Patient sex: M
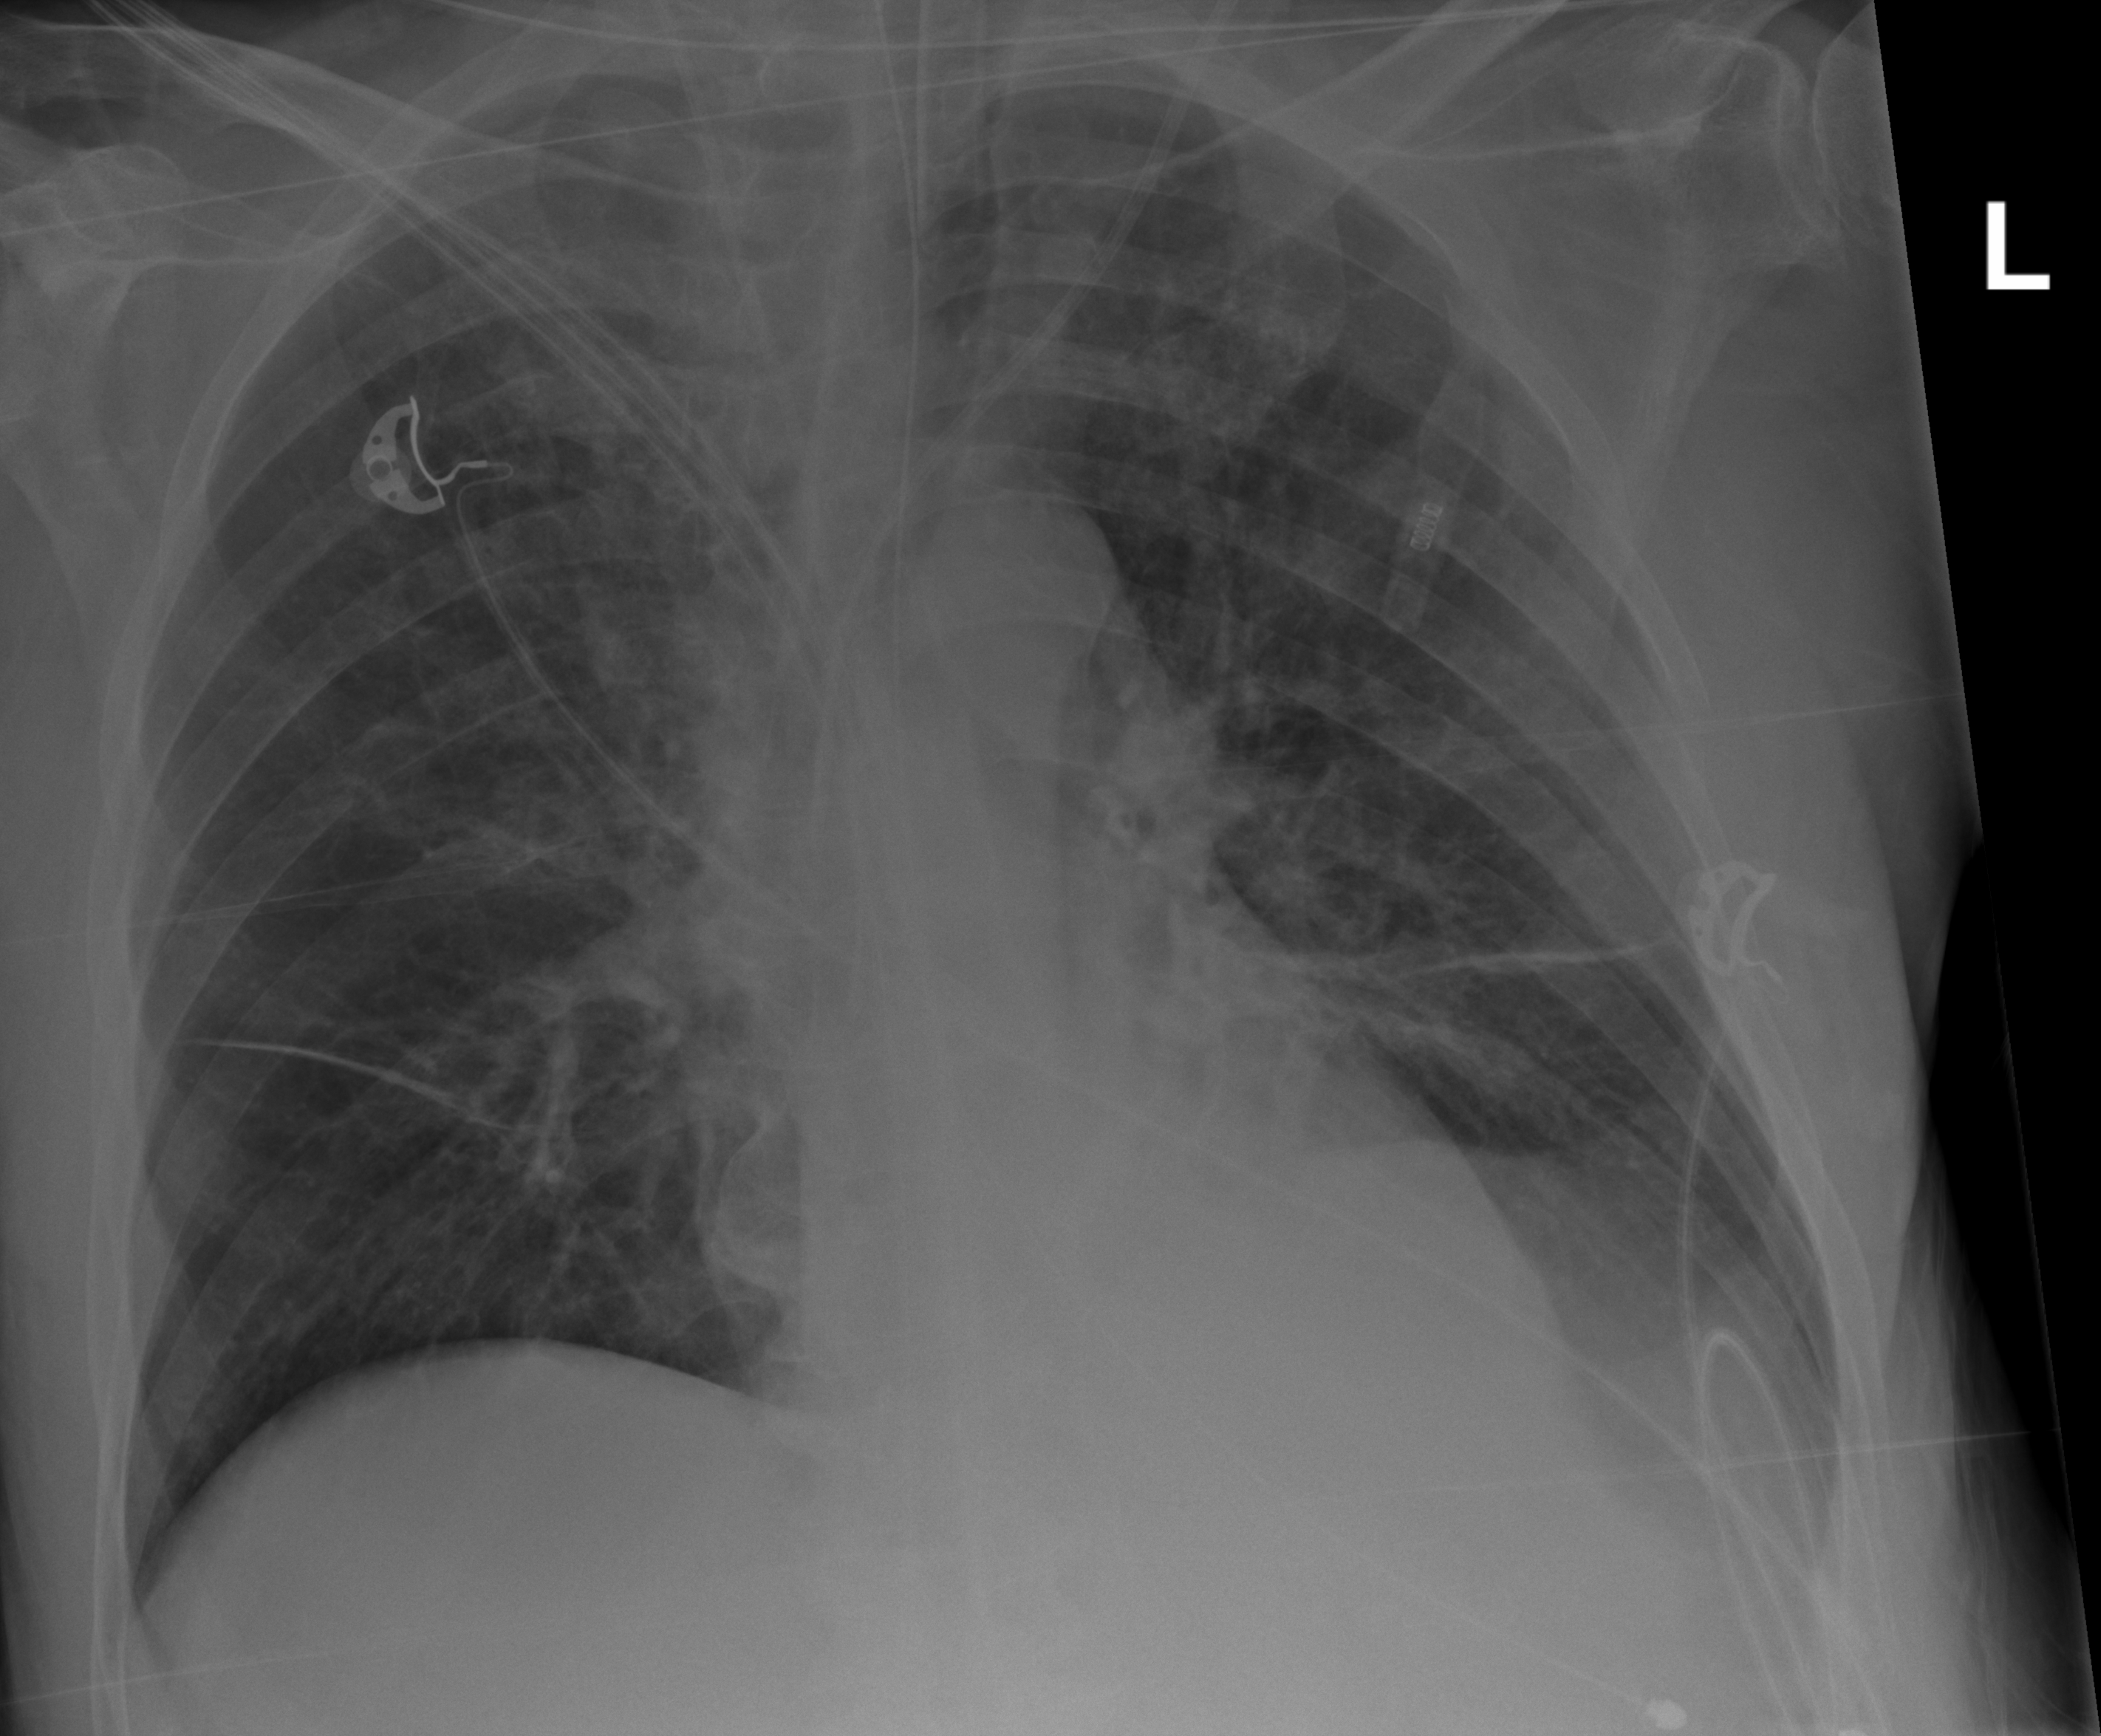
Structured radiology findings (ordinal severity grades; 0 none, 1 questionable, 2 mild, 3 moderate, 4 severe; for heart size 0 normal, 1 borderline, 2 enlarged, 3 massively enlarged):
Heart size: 0
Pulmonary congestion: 2
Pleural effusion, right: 0
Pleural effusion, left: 2
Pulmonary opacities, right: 2
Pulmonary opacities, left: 3
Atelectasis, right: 2
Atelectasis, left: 2